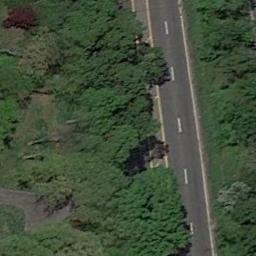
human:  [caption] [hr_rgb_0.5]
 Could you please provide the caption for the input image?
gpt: There are many cars of different sizes on the highway .

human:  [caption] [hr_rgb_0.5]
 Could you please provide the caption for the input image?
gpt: There are large green forests around the freeway .

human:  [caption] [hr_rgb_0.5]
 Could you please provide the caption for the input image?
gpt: The freeway goes through the forest .

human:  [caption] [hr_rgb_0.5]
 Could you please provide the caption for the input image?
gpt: A straight freeway goes through the forest with many dark green trees .

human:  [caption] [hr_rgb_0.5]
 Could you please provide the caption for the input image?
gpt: There are many green trees beside the freeway .